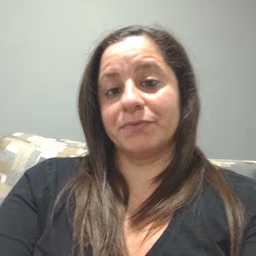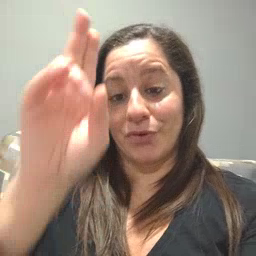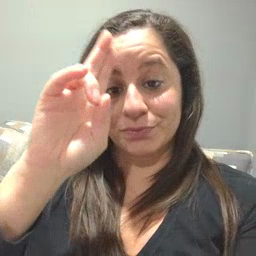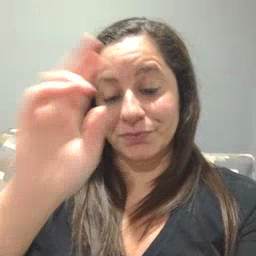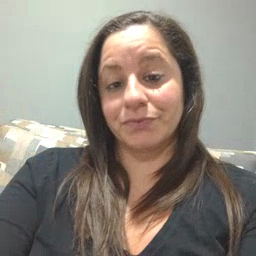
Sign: uncle